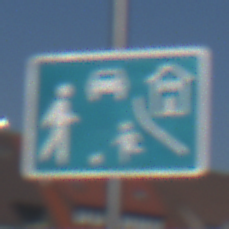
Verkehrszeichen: BeginnVerkehrsberuhigterBereich
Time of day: MorningAfternoon
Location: Outdoor (Urban)
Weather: Clear
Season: NotSpecified
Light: Natural